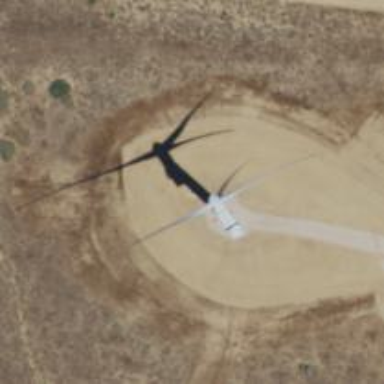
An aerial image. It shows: Wind generator of the horizontal axis type made by Vestas.